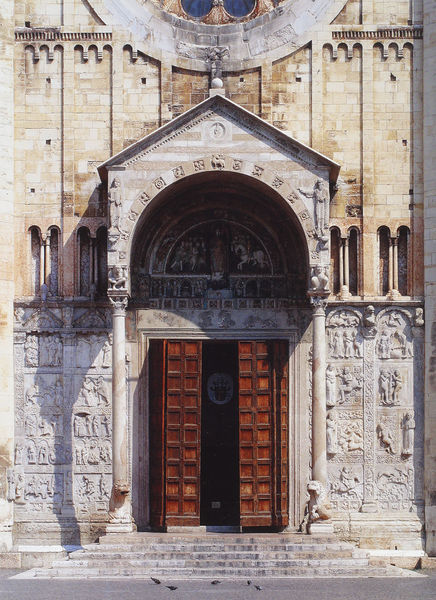
Titel: Verona, S. Zeno Maggiore
Standort: Verona, S. Zeno Maggiore (EU - I - Toskana)
Schlagwörter: holz, säule, tür, gebäude, haus, stein, kirche, renaissance, turm, italien, mauer, treppe, tor, eingang, kloster, kathedrale, gemäuer, pforte, löwen, spitzbogen, ausgang, holztür